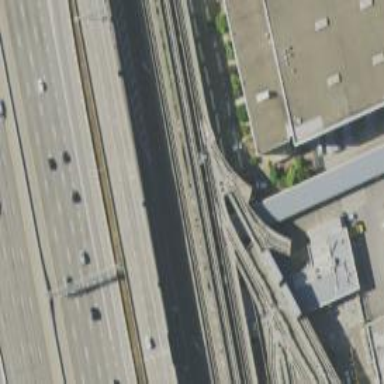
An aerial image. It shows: Monorail bridge leading to railway yard.